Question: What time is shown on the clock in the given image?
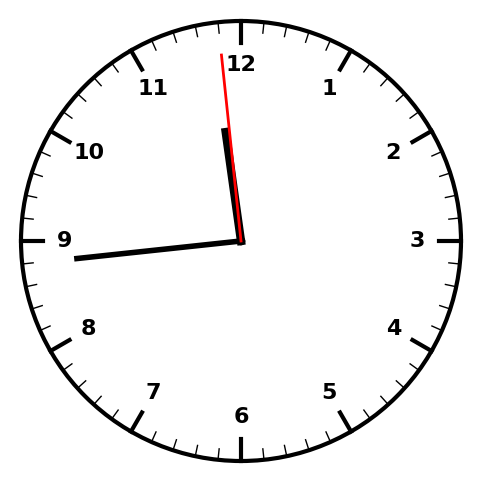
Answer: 11:43:59